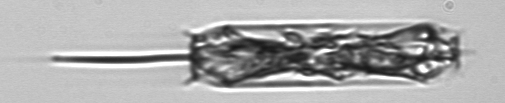
Label: Ditylum_brightwellii